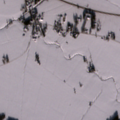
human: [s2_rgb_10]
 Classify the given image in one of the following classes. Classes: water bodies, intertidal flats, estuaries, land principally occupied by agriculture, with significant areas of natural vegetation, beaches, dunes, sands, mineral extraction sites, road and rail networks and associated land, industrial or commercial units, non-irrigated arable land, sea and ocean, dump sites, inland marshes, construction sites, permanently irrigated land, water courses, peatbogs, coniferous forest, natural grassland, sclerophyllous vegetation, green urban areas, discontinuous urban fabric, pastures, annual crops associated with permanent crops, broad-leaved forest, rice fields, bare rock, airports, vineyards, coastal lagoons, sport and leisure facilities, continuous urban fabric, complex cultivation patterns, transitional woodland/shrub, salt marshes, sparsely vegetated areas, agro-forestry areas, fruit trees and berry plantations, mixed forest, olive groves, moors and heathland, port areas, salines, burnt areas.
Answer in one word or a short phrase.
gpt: non-irrigated arable land, land principally occupied by agriculture, with significant areas of natural vegetation